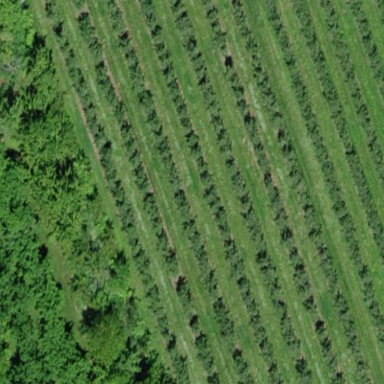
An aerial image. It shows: Orchard.